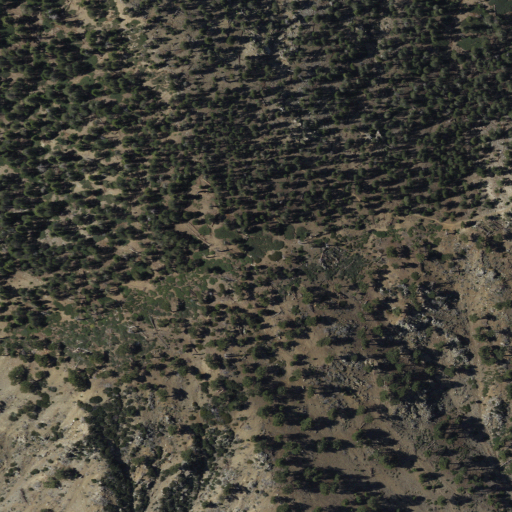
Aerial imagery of mountain in California named Mount Burnham containing evergreen forest and shrub